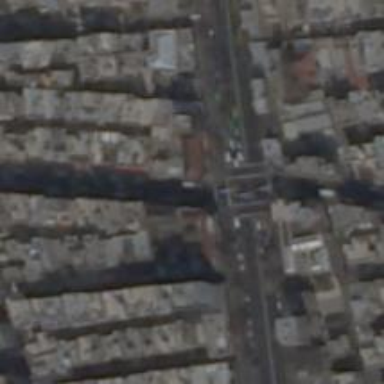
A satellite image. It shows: Crossing road.